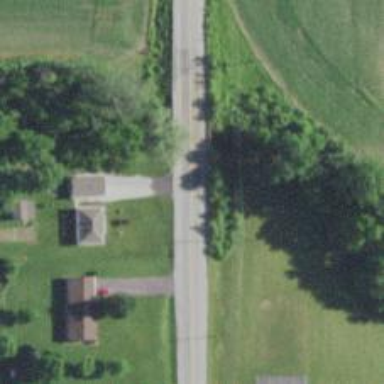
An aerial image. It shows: Tertiary road on bridge with asphalt surface.